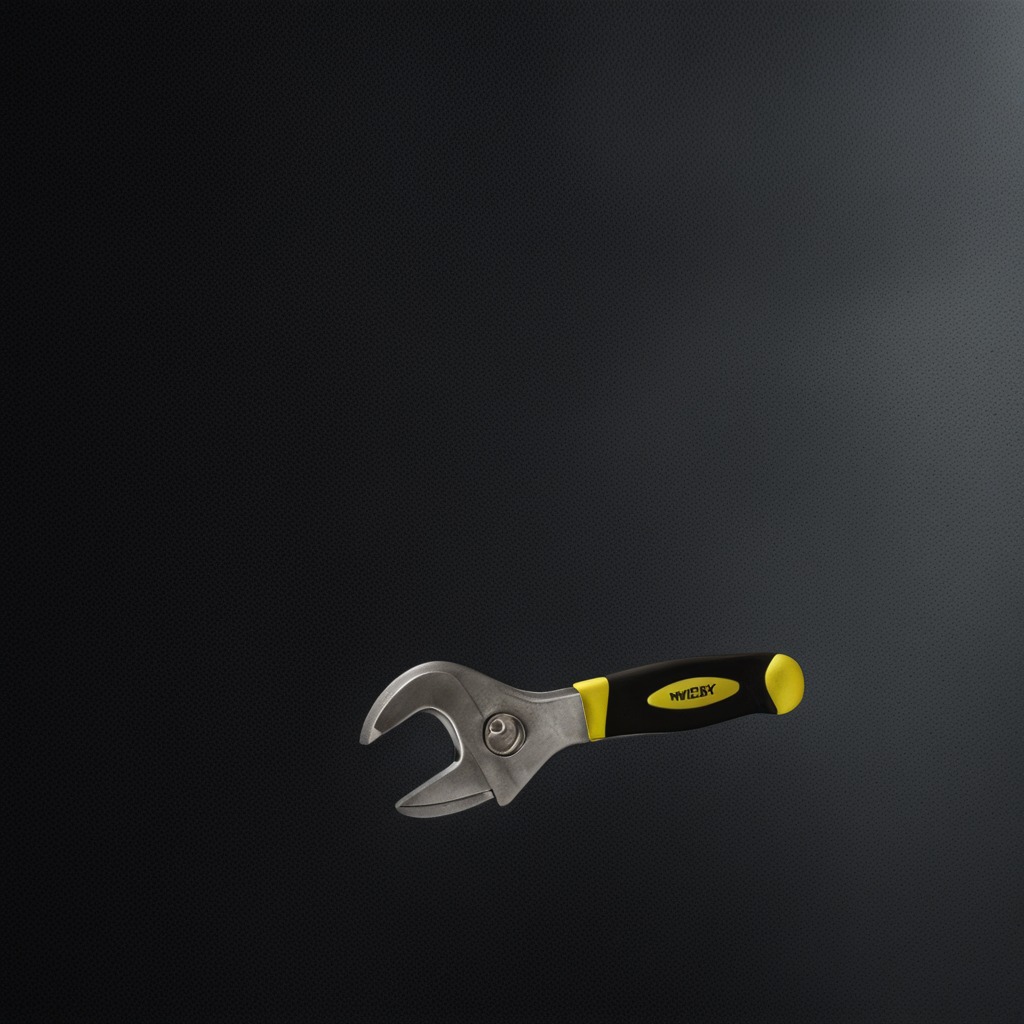
An wrench is lying on the clean granite tabletop covered with a black rubber mat inside a workshop at night dim ambient light soft shadows worn but beneath the mat